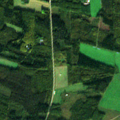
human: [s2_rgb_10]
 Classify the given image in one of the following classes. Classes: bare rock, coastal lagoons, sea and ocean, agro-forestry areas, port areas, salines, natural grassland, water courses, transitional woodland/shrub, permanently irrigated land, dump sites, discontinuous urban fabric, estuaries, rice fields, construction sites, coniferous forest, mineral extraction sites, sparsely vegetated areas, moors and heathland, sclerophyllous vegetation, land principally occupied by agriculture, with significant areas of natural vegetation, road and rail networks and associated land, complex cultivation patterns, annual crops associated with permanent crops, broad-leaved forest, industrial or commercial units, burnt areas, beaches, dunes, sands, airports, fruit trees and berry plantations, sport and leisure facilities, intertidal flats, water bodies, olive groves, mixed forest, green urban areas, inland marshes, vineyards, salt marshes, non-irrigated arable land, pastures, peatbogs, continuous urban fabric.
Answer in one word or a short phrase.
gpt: coniferous forest, mixed forest, transitional woodland/shrub